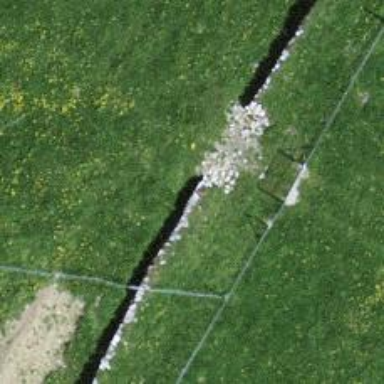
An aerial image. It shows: Wall is shown in the image.